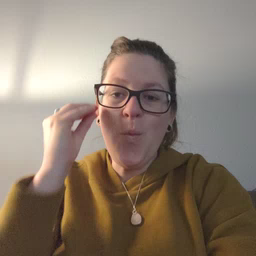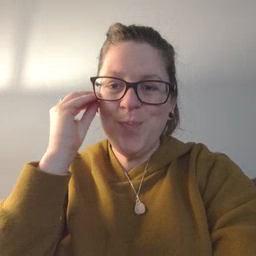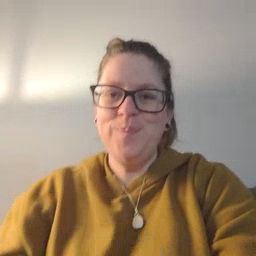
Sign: home